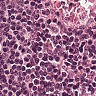
Metastatic tissue present: no